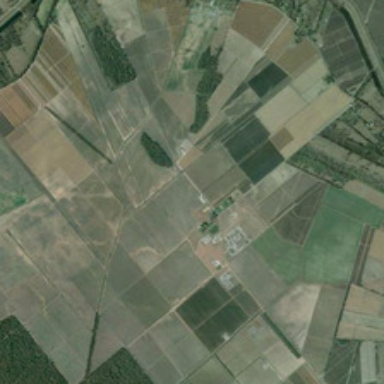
Many pieces of farmlands are in different green depths .